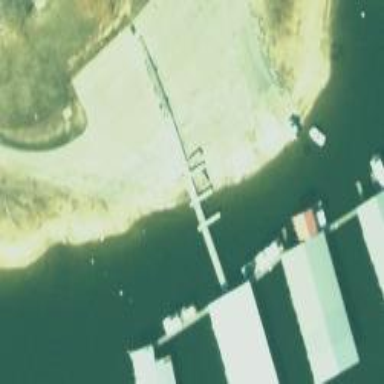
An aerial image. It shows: Marina on leisure land.